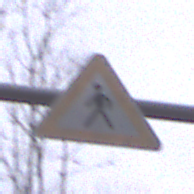
Verkehrszeichen: FussgaengerRechts
Umgebung: Outdoor, Nature
Tageszeit: Midday
Wetter: Overcast
Licht: Natural
Jahreszeit: Autumn
Kontrast: LowContrast